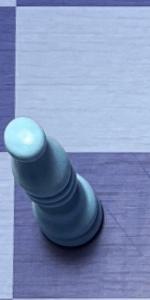
Label: Bishop_White